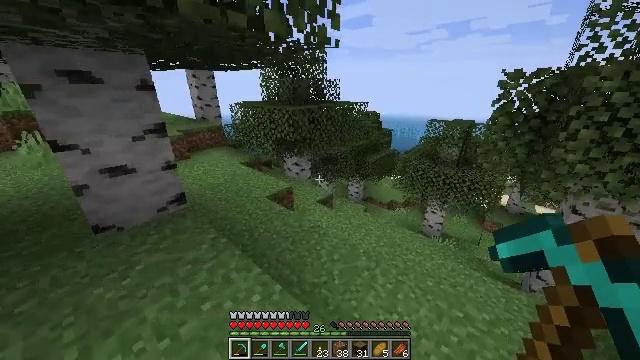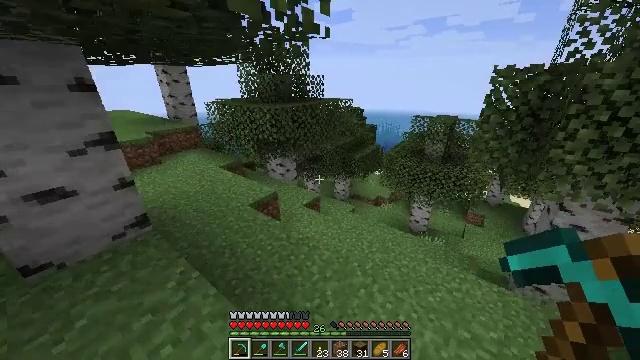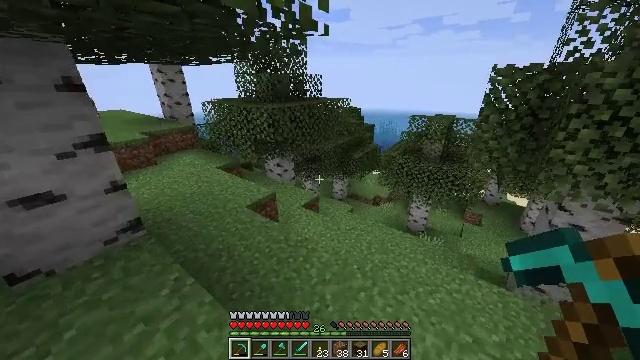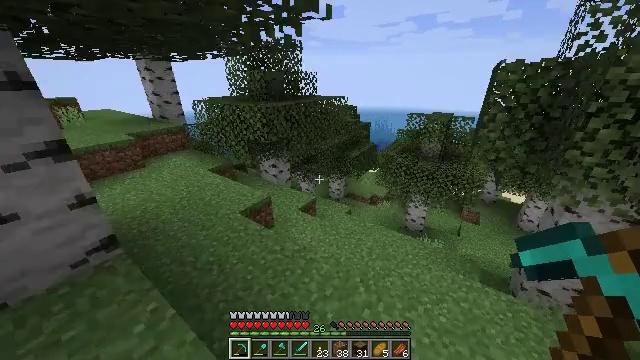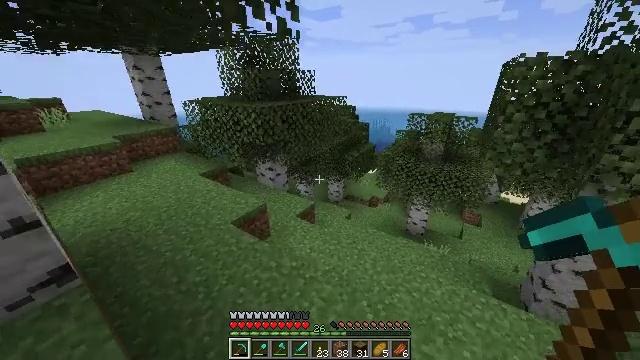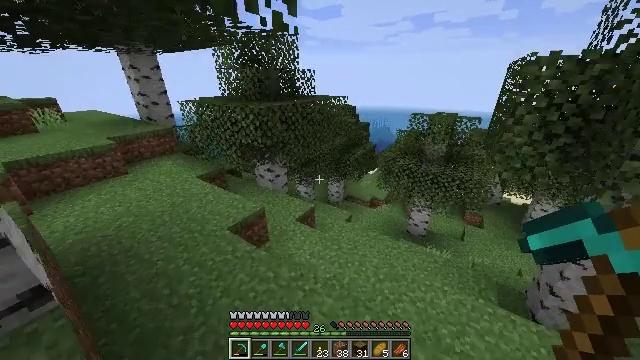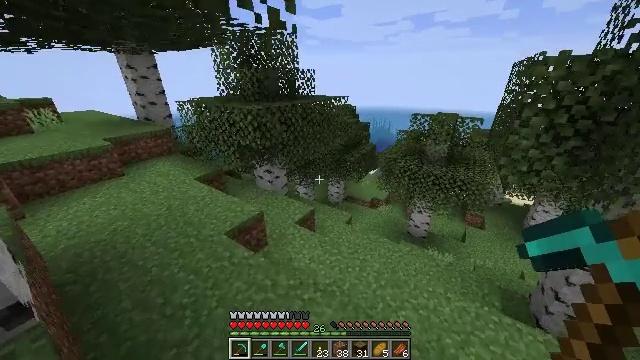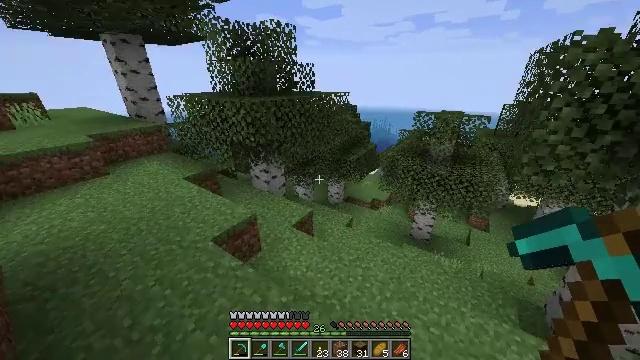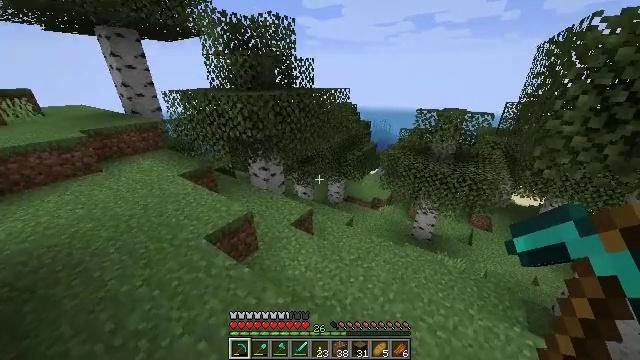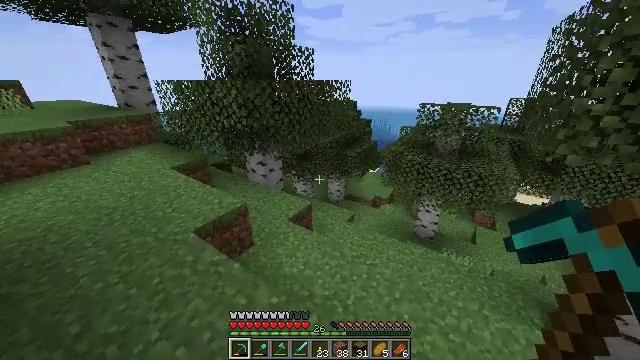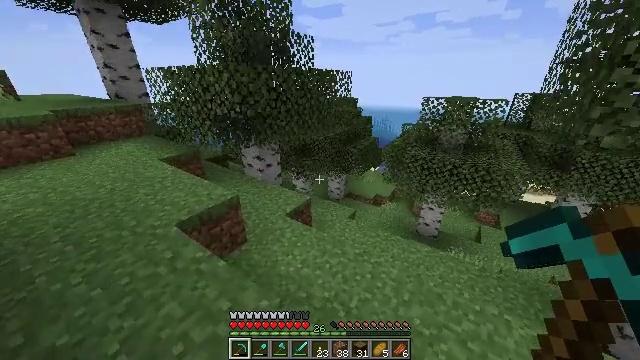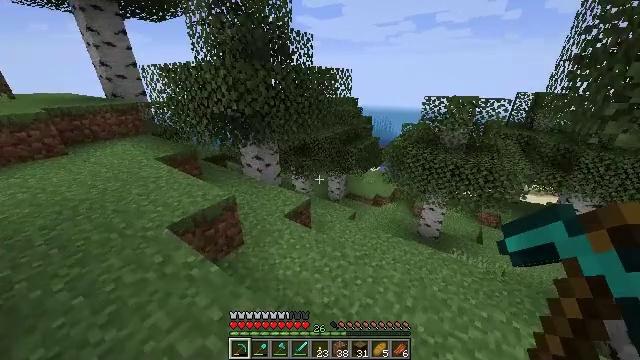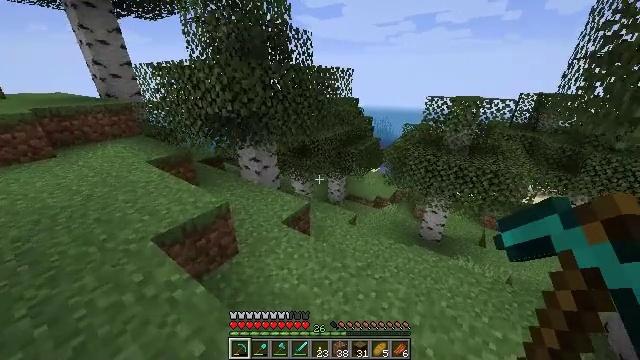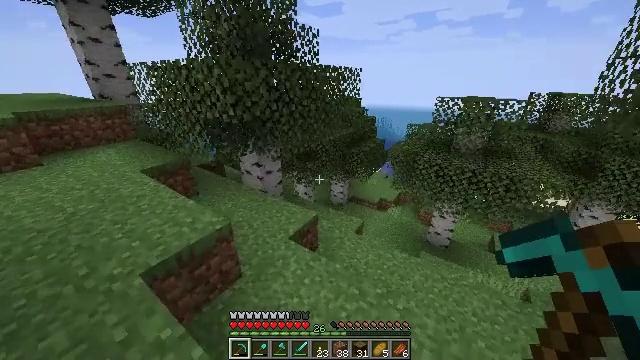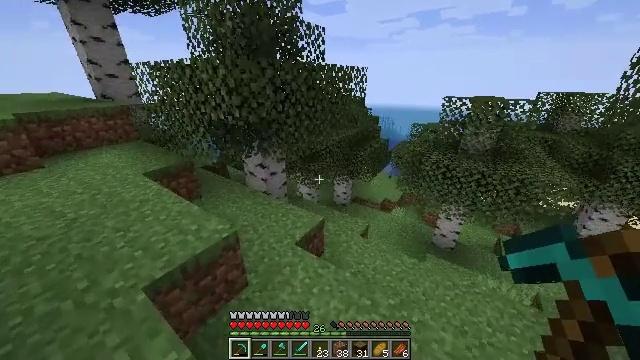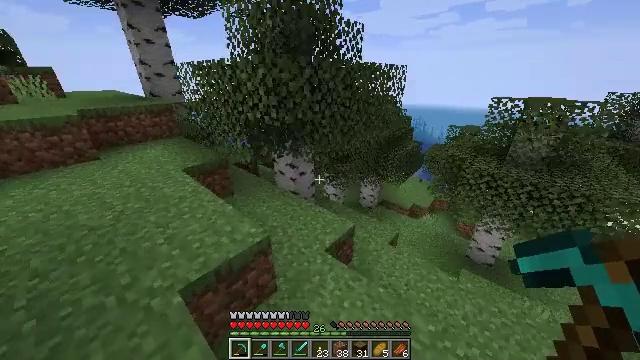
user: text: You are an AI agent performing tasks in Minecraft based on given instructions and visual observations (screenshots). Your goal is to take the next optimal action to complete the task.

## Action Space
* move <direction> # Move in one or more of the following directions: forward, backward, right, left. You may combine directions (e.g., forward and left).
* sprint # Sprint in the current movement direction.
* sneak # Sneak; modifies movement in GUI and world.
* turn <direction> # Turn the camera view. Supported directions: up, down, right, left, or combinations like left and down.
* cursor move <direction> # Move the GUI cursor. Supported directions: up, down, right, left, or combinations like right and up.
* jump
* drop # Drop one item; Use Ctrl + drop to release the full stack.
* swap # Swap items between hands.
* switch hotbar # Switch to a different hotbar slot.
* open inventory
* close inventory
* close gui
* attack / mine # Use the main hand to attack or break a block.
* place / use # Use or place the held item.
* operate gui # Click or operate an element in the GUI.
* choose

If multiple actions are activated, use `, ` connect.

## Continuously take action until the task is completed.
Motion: motion action
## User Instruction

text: Mine the sugar cane near rivers.
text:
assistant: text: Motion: move forward, sprint, turn right
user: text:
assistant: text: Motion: move forward, sprint
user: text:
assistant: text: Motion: move forward, sprint, turn right
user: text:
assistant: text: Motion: move forward, sprint
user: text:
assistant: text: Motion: move forward, sprint
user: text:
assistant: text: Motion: move forward, sprint
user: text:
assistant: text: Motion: move forward, sprint
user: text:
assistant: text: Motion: move forward, sprint
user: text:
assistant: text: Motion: move forward, sprint
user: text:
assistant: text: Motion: move forward, sprint
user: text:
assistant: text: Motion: move forward, sprint
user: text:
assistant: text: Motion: move forward and move left, sprint
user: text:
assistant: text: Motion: move forward and move left, sprint
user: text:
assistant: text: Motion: move forward and move left, sprint
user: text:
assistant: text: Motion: move forward and move left, sprint, turn left
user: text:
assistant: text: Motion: move forward and move left, sprint, turn left and up
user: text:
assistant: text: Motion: move forward and move left, sprint, turn left and up
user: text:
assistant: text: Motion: move forward and move left, sprint, turn left and up
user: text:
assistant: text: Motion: move forward and move left, sprint, turn left
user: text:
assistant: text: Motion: move forward and move left, sprint
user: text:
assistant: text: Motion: move forward, sprint
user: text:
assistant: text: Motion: move forward, sprint
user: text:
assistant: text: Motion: move forward, sprint, turn left
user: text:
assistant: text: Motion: move forward, sprint, turn left
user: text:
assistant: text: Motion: move forward, sprint, turn left and up
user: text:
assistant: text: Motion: move forward, sprint, turn left and up
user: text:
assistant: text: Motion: move forward, sprint, turn left and up
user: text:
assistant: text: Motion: move forward, sprint, turn left and up
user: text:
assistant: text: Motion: move forward, sprint, turn left and up
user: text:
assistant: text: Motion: move forward, sprint, turn left